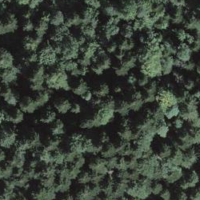
EUNIS habitat code: 43
Species observed at this site:
Ilex aquifolium